Aerial crown-view tile of a tropical tree (Barro Colorado Island, Panama), acquired 20241216:
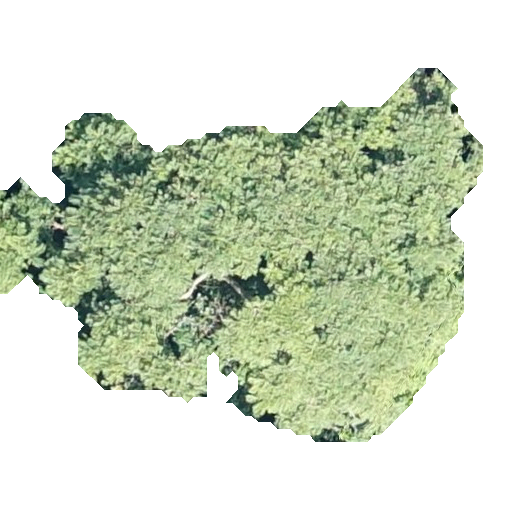
Species: Jacaranda copaia
GBIF accepted scientific name: Jacaranda copaia
Crown area: 174.623 m²